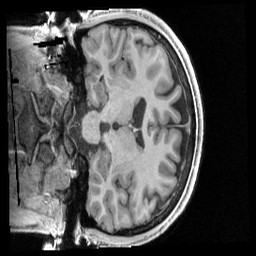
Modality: T1w
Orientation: coronal
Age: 19
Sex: male
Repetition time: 2.4 s
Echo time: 0.00222 s